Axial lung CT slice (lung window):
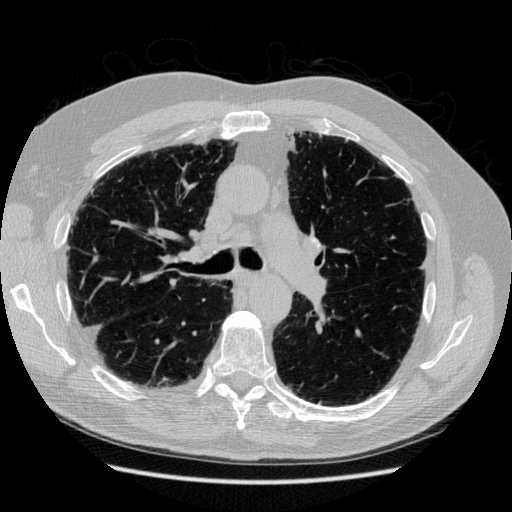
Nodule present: no